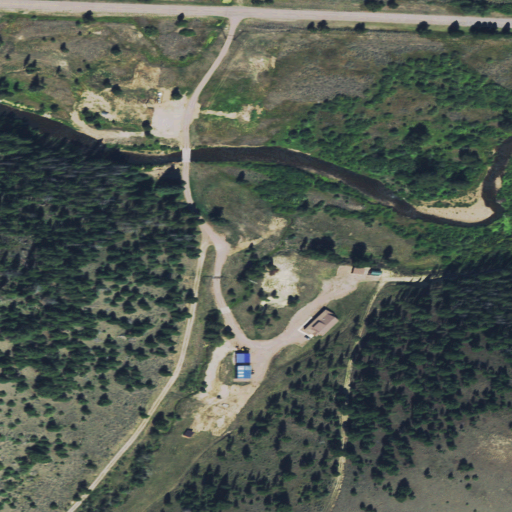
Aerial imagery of valley in Montana named Maukey Gulch containing evergreen forest, shrub, grassland, open development, woody wetlands, herbaceous wetlands, and low intensity development